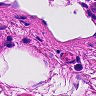
Metastatic tissue present: no